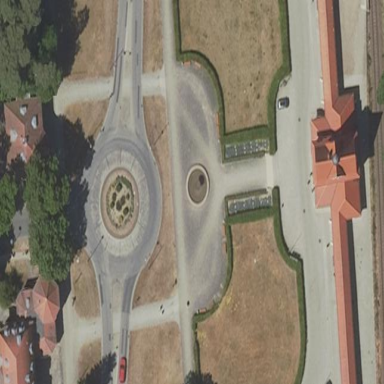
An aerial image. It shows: Square.